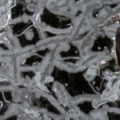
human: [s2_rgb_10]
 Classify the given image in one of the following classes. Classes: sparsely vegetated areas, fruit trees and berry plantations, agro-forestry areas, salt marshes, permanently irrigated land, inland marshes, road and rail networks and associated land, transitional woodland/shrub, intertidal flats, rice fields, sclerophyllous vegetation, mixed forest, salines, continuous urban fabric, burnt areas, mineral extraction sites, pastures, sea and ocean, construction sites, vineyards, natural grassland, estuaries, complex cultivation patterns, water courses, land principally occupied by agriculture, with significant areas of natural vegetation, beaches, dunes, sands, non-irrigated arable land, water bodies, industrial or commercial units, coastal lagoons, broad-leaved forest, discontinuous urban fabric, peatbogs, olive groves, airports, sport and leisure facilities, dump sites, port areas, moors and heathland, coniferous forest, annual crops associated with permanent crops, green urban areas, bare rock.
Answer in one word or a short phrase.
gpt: water bodies